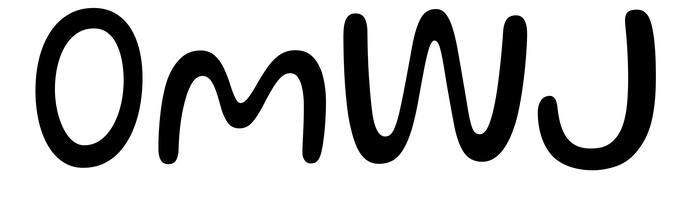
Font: Gluten_Light